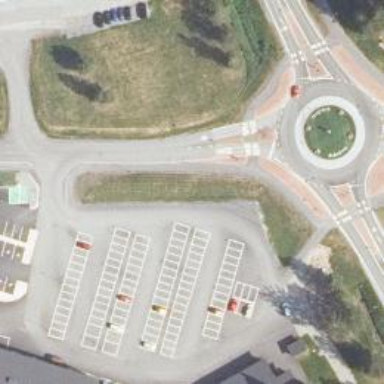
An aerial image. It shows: Marked crossing on the road.